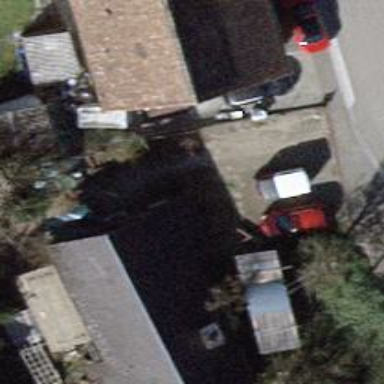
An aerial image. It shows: Detached building with gabled roof.